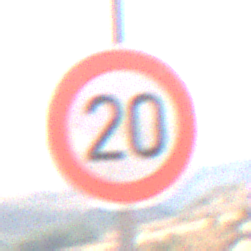
Verkehrszeichen: Geschwindigkeit20
Umgebung: Outdoor, Nature
Tageszeit: Midday
Wetter: PartlyCloudy
Licht: Natural
Jahreszeit: NotSpecified
Kontrast: HighContrast